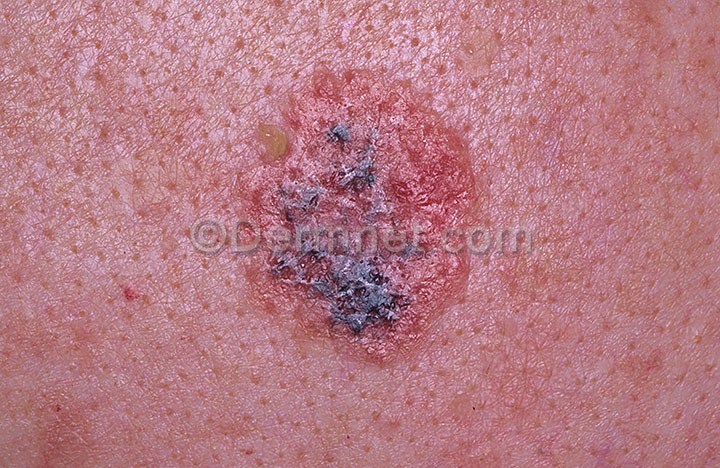
Disease: Seborrheic Keratoses and other Benign Tumors